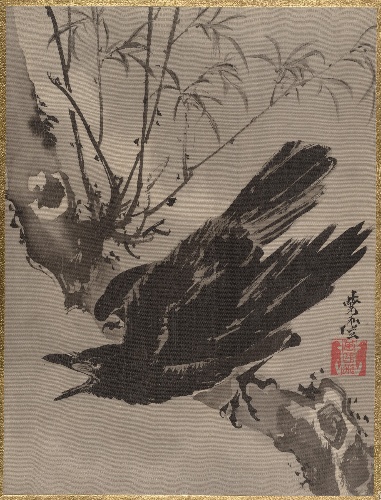
Title: 木に鴉図|Crow on a Branch
Artist: Kawanabe Kyōsai 河鍋暁斎
Artist bio: Japanese, 1831–1889
Date: ca. 1887
Object type: Album leaf
Classification: Paintings
Medium: Album leaf; ink and color on silk
Culture: Japan
Period: Meiji period (1868–1912)
Dimensions: 14 1/4 x 10 3/4 in. (36.2 x 27.3 cm)
Department: Asian Art
Credit line: Charles Stewart Smith Collection, Gift of Mrs. Charles Stewart Smith, Charles Stewart Smith Jr., and Howard Caswell Smith, in memory of Charles Stewart Smith, 1914
Accession year: 1914
Repository: Metropolitan Museum of Art, New York, NY
Tags: Birds